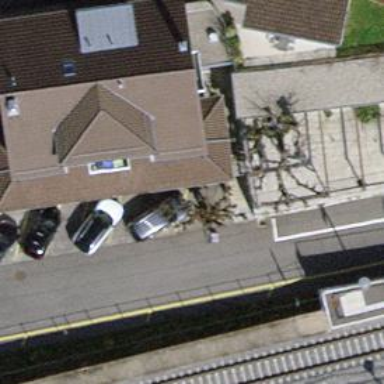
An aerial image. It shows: Restaurant located within hotel.